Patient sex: F
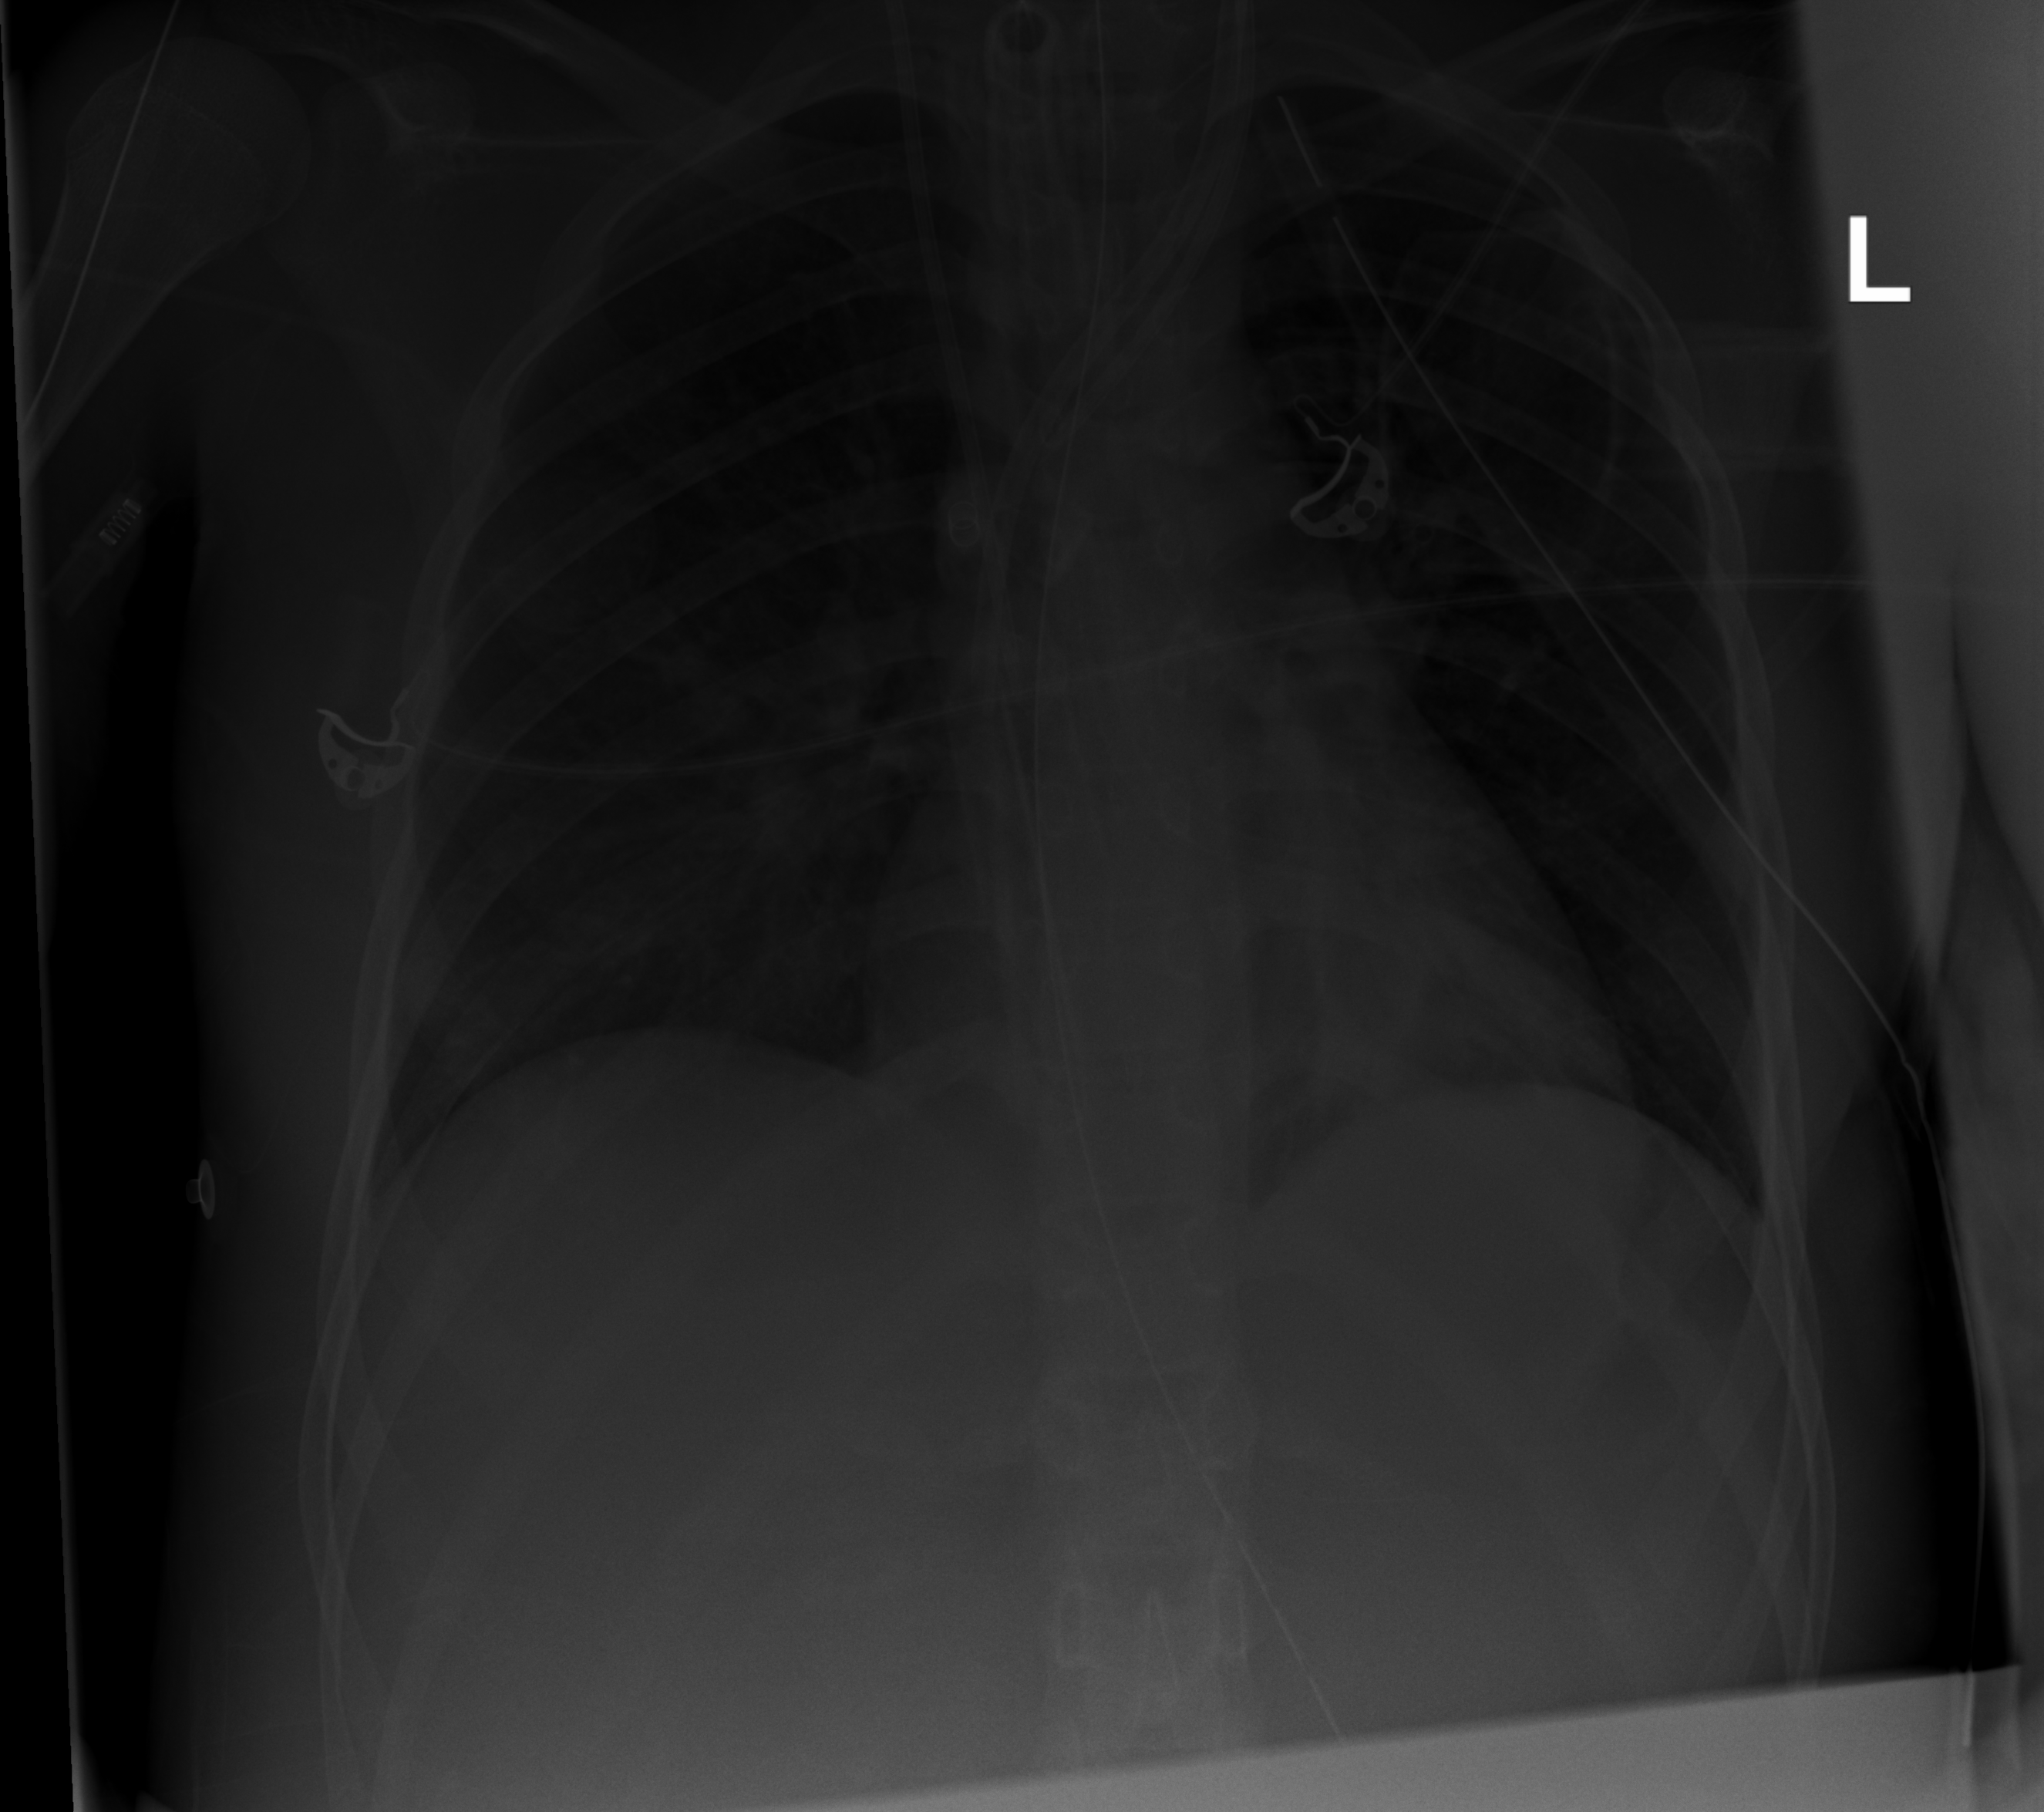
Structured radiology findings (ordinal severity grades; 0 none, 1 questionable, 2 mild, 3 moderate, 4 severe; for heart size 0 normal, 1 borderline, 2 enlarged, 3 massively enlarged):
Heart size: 0
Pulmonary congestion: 0
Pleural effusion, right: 0
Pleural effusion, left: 0
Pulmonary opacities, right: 1
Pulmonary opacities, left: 2
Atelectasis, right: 0
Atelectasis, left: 0